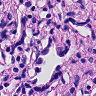
Metastatic tissue present: yes